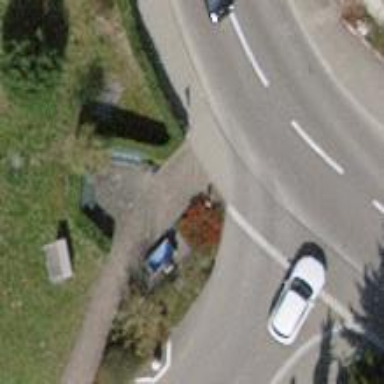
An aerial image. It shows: Bench for seating.